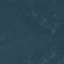
Label: Forest